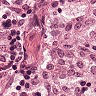
Metastatic tissue present: no